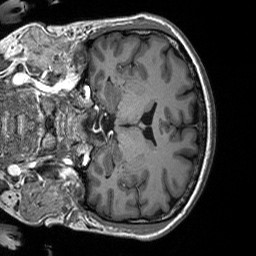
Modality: T1w
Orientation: coronal
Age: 44
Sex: male
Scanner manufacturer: siemens
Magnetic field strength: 3 T
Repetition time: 2.53 s
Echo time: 0.00219 s